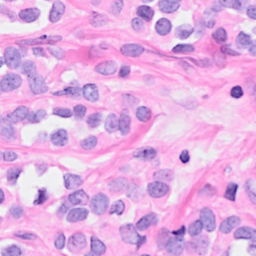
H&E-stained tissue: Breast